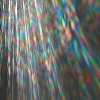
Label: sunburn